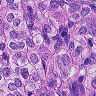
Metastatic tissue present: yes